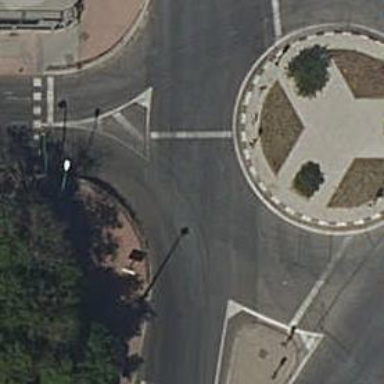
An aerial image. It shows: Tertiary road made of asphalt leading to roundabout junction.